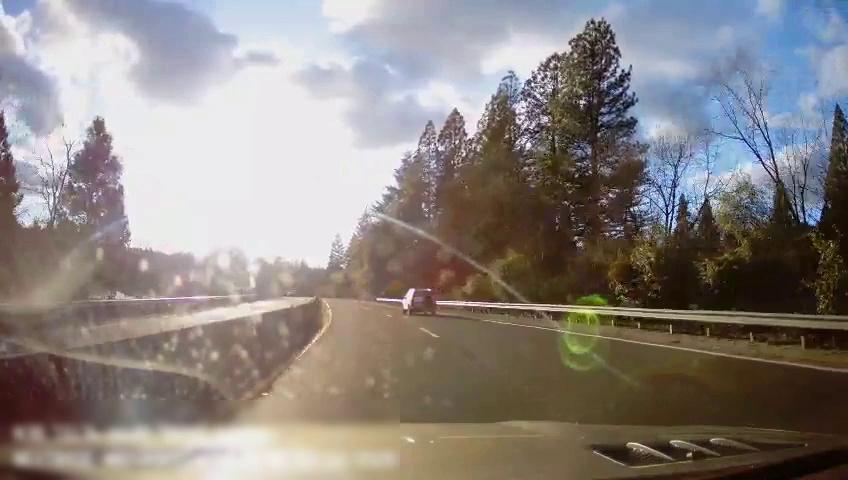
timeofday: Day
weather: Sunny
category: Drivable Space
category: Drivable Space
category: Vehicles | Car
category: Lanes | Alternate Lane
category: Lanes | Current Lane
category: Lanes | Alternate Lane